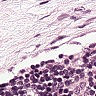
Metastatic tissue present: no